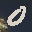
Label: 0